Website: crate-barrel
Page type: customer-info-address
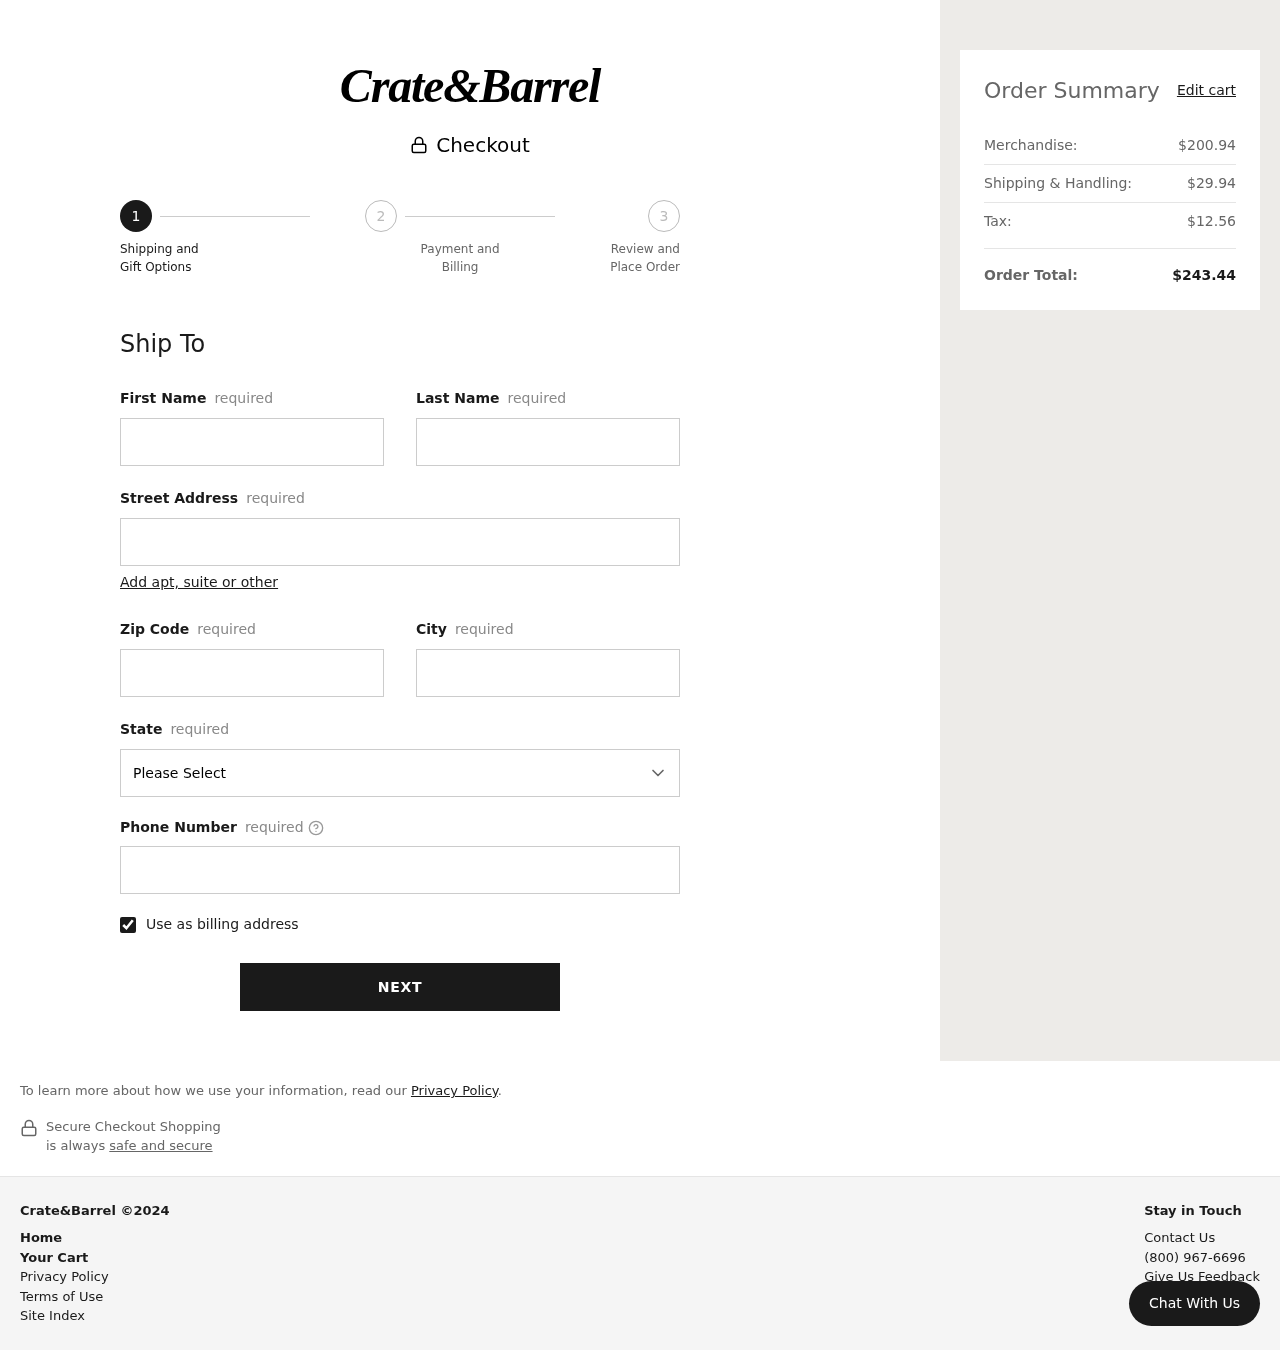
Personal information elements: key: PII_CITY
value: South Shannonborough
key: PII_FIRSTNAME
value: Timothy
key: PII_LASTNAME
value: Dillon
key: PII_PHONE
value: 5739216498
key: PII_POSTCODE
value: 91441
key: PII_STATE
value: Nebraska
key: PII_STREET
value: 1808 Alisha Neck Suite 492
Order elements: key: ORDER_SUBTOTAL
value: $200.94
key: ORDER_SHIPPING_COST
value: $29.94
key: ORDER_TAX
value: $12.56
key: ORDER_TOTAL
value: $243.44